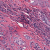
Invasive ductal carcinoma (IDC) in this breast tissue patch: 0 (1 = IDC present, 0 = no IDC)